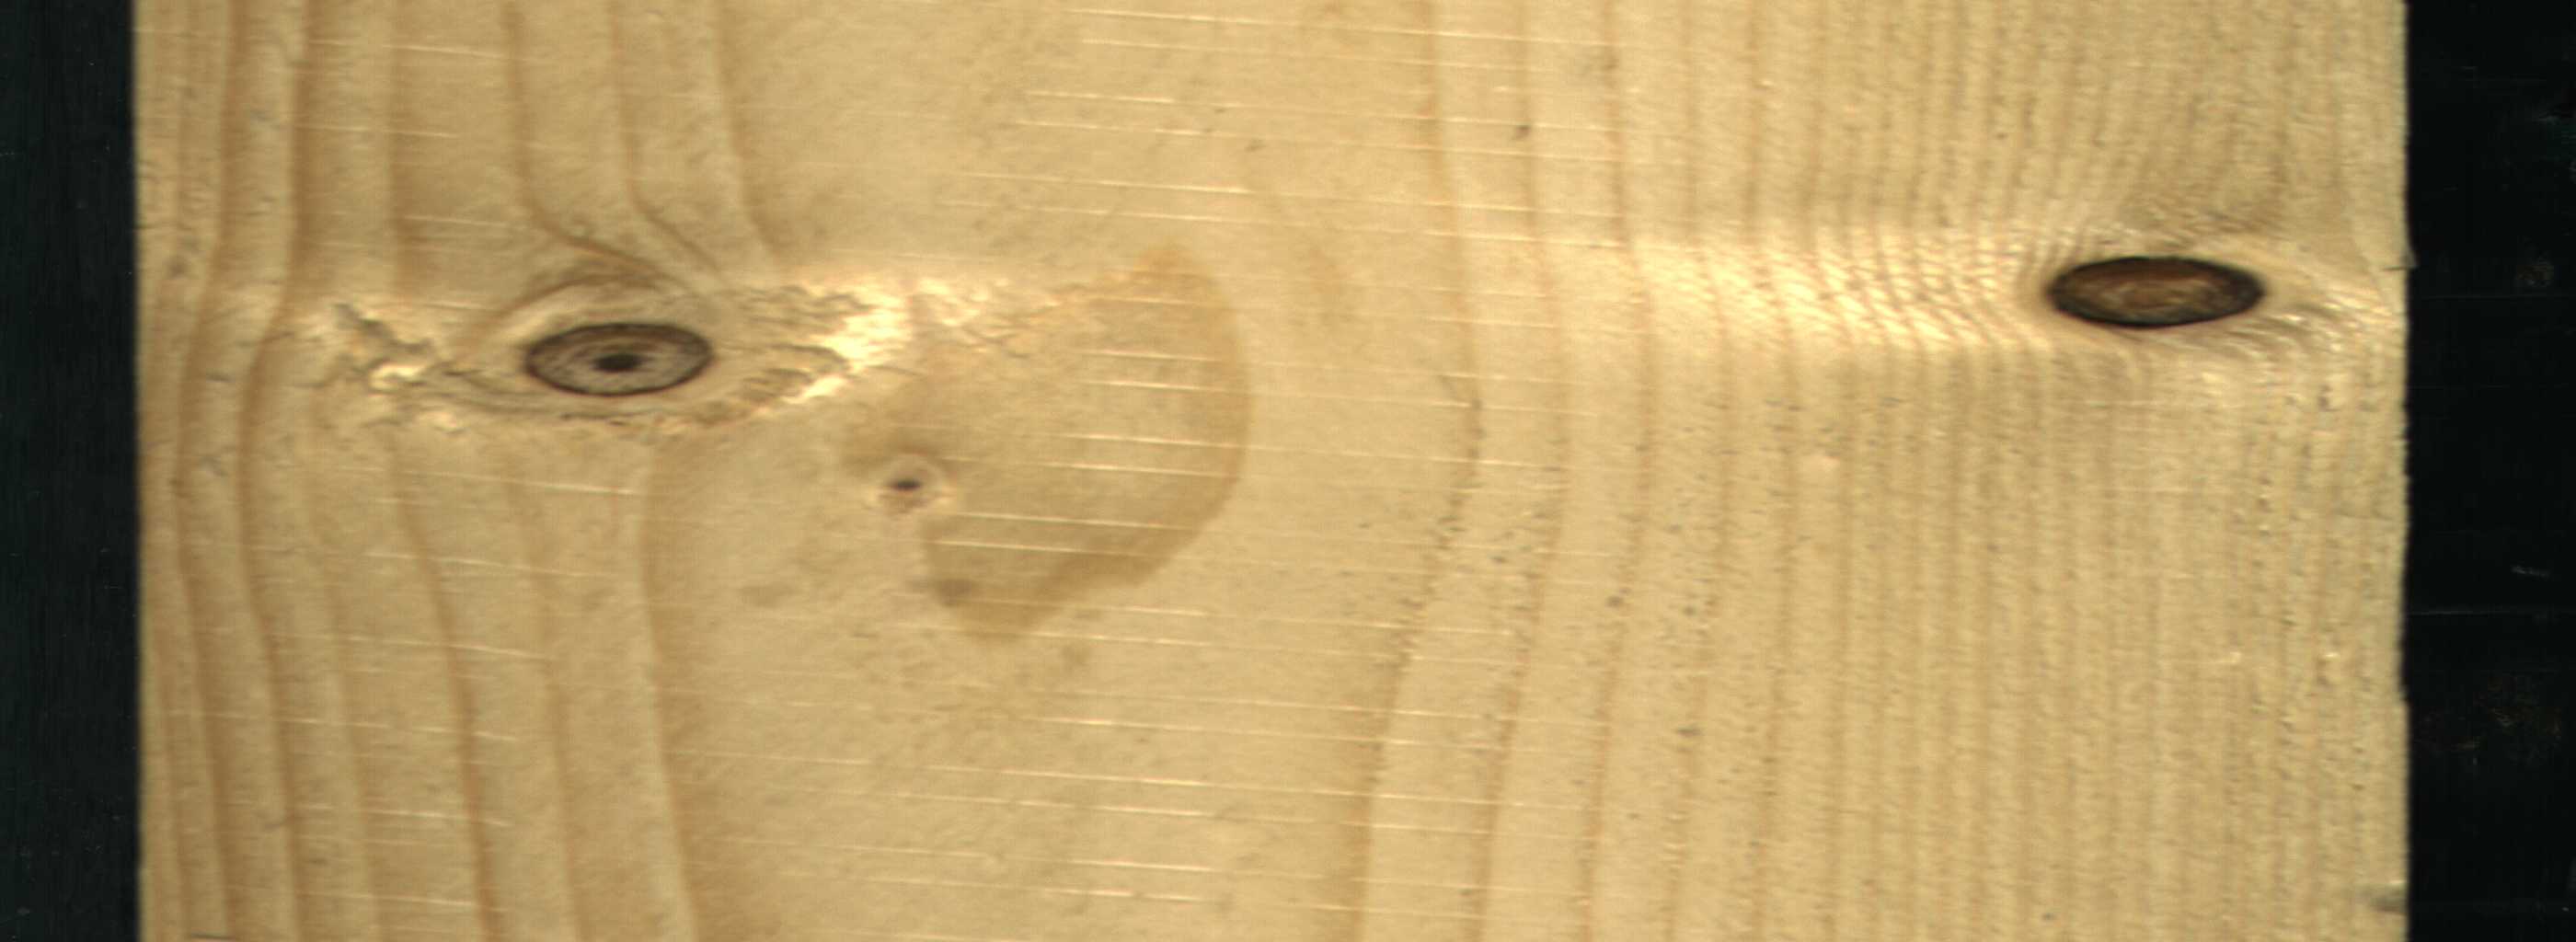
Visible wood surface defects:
Dead_Knot
Dead_Knot
Live_Knot